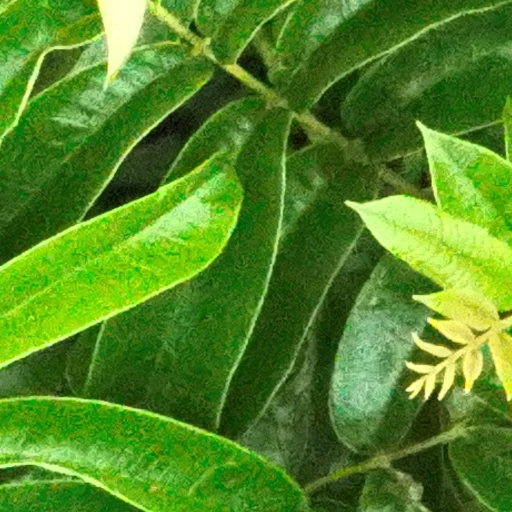
Species: Trattinnickia aspera
GBIF accepted scientific name: Trattinnickia aspera
Crown area (m\u00b2): 123.715